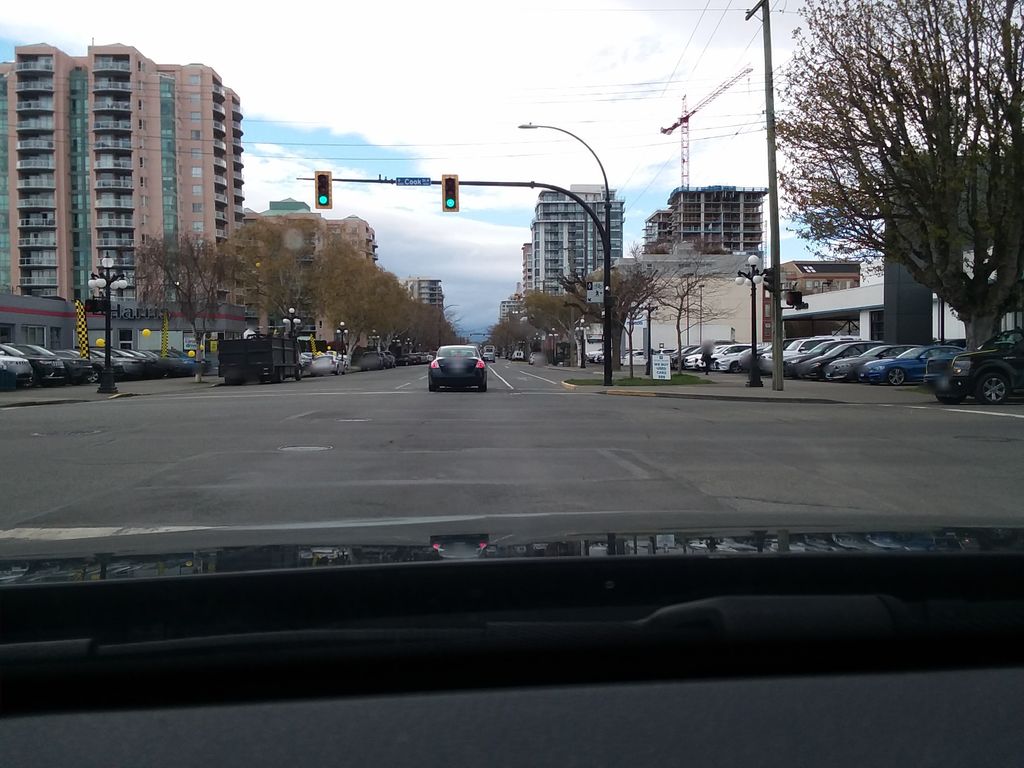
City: victoria